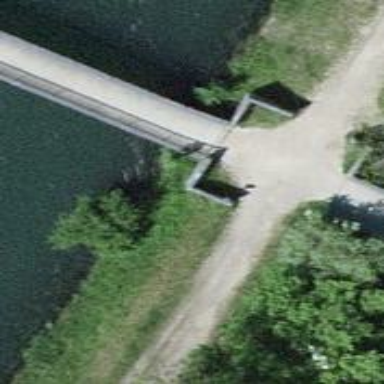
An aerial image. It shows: Concrete path bridge.